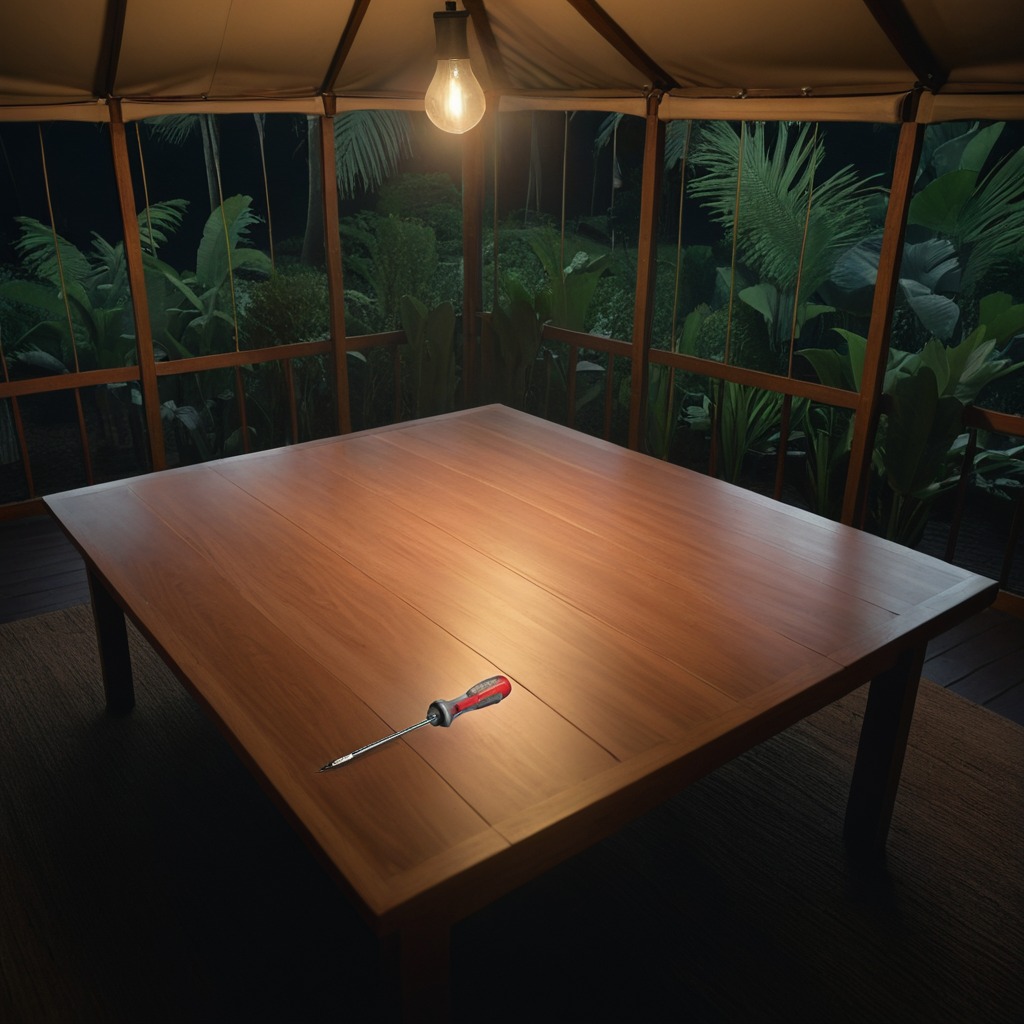
A screwdriver is lying on the wooden table inside a jungle field workshop tent at night.